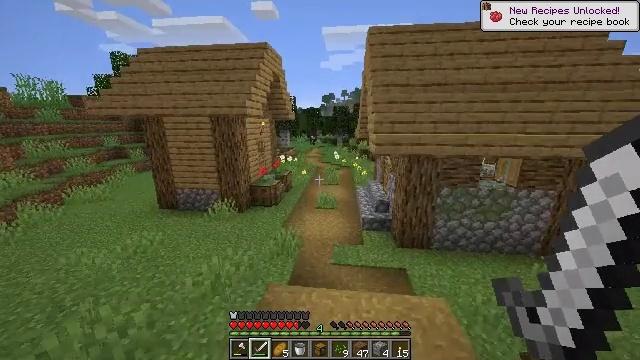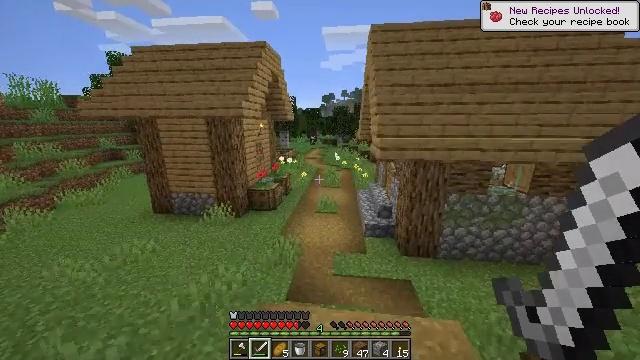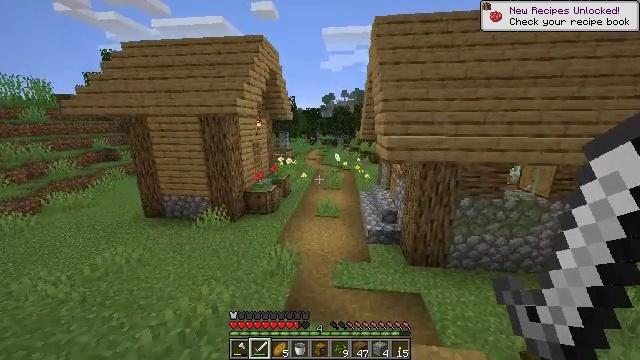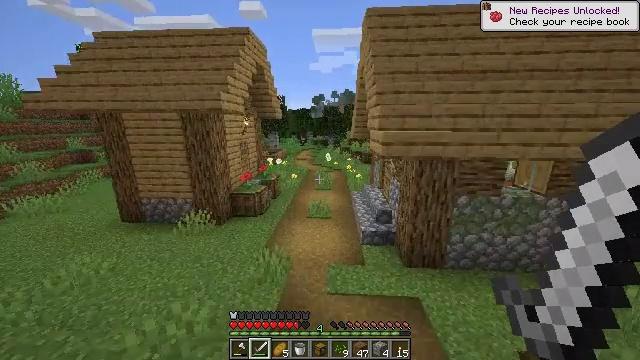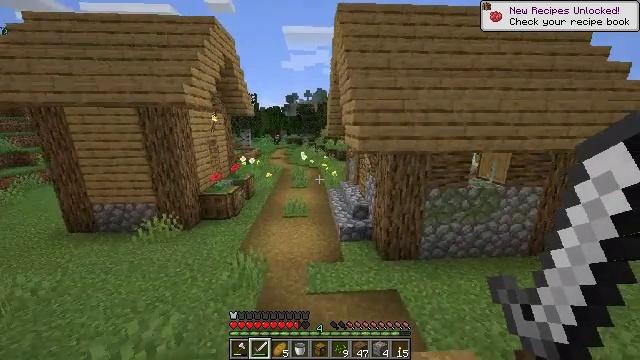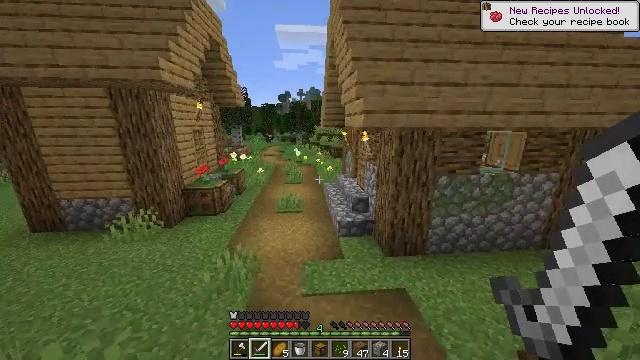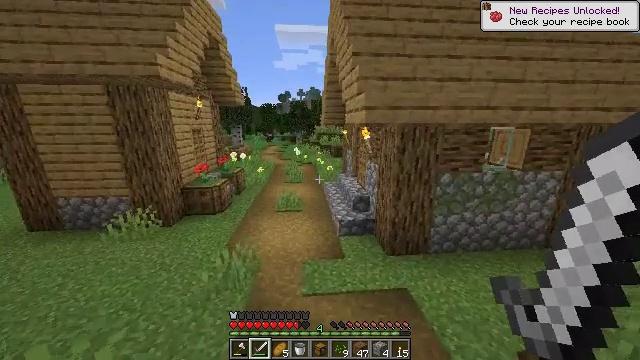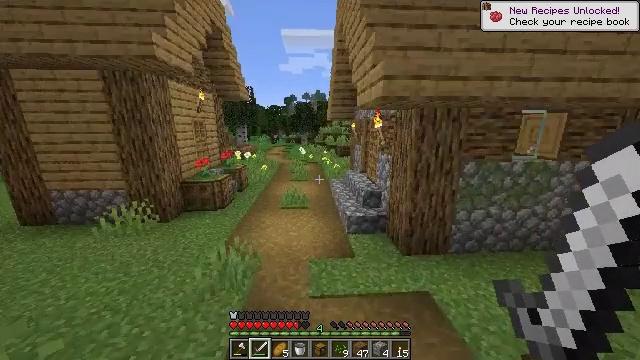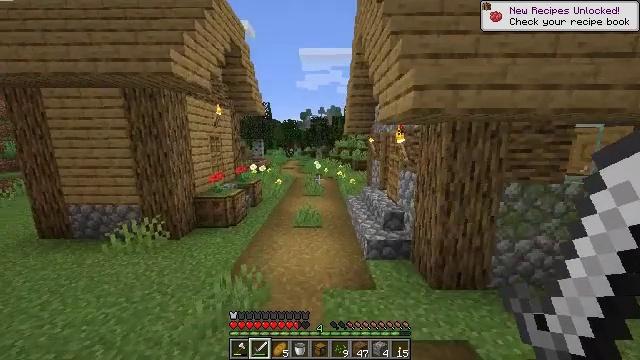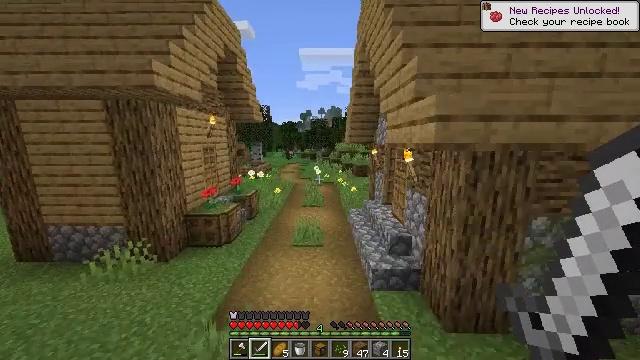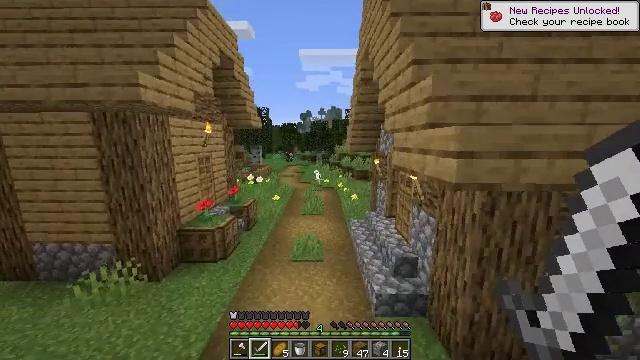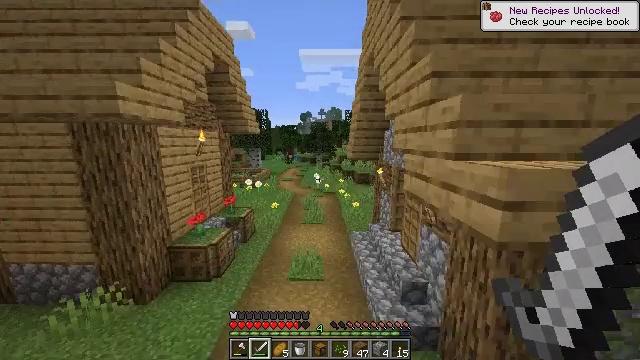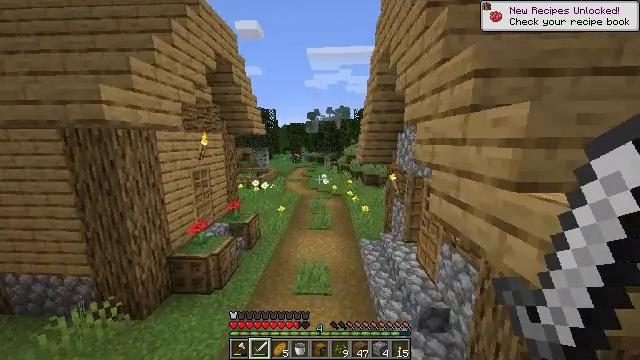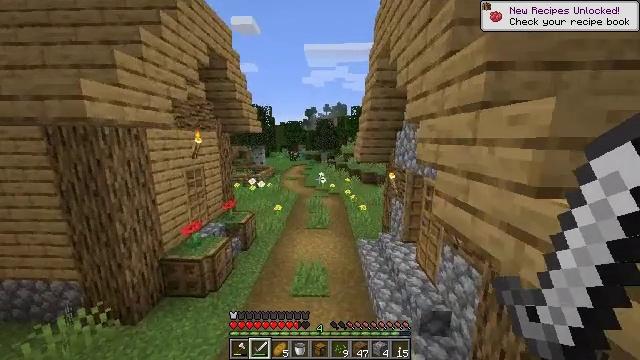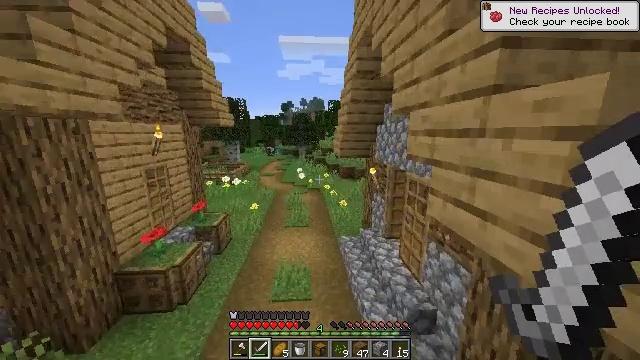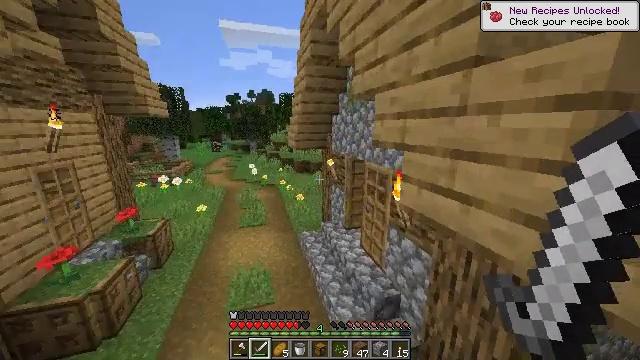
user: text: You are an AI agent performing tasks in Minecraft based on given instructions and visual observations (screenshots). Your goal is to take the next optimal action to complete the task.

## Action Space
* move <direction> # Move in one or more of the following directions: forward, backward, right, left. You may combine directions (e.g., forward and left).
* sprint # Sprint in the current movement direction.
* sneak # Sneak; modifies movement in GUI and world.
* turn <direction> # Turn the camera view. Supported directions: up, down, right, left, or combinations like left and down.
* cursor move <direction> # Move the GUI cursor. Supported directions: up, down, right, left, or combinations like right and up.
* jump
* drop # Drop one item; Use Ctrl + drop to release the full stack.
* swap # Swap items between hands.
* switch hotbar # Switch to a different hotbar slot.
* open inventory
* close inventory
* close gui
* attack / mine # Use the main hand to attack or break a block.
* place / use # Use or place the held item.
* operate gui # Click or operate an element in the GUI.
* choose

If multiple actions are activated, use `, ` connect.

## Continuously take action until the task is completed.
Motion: motion action
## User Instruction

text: Remove an iron sword from the inventory.
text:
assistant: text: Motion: move forward, sprint, jump
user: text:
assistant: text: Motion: move forward, sprint, jump
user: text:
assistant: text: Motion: move forward, sprint, turn right, jump
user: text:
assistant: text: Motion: move forward, sprint, turn right, jump
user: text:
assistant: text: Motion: move forward, sprint, turn right, jump
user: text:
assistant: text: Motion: move forward, sprint, jump
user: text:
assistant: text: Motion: move forward, sprint, turn left, jump
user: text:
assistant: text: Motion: move forward, sprint, turn left and up, jump
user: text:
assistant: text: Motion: move forward, sprint, jump
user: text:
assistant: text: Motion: move forward, sprint, jump
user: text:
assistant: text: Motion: move forward, sprint, jump
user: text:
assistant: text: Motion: move forward, sprint, turn left, jump
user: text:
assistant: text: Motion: move forward and move left, sprint
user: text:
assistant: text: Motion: move forward and move left, sprint, turn right and down
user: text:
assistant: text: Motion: move forward and move left, sprint, turn right and down
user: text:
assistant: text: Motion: move forward and move left, sprint, turn right and up
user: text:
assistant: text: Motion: move forward and move left, sprint, turn right and up
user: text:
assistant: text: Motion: move forward and move left, sprint, turn right and up
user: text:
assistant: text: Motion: move forward, sprint, turn right
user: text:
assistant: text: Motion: move forward, sprint
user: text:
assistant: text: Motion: move forward, sprint, turn right
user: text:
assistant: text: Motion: move forward, sprint, turn right
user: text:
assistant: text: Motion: move forward, sprint, turn right, use / place
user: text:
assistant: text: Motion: move forward, sprint, use / place
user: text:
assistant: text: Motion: move forward, sprint, turn right, use / place
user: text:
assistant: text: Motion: move forward and move left, sprint, turn right
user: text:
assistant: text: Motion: move forward and move left, sprint, turn right
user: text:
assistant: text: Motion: move forward and move left, sprint, turn right
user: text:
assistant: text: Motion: move forward, sprint, turn right
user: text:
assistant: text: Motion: move forward, sprint, turn right